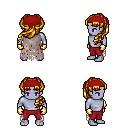
a pixel art fantasy rpg character, male body template, dark elf, purple skin, gray tattered cape, red pants, blonde princess hairstyle, red bandana, gold gloves, four views (front, back, left, right), 2x2 character sprite sheet, small pixel art, hard edges, no anti-aliasing